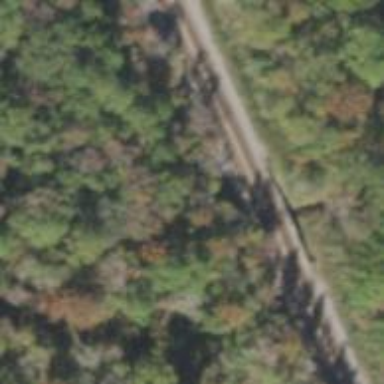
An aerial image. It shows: Railway bridge.